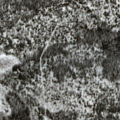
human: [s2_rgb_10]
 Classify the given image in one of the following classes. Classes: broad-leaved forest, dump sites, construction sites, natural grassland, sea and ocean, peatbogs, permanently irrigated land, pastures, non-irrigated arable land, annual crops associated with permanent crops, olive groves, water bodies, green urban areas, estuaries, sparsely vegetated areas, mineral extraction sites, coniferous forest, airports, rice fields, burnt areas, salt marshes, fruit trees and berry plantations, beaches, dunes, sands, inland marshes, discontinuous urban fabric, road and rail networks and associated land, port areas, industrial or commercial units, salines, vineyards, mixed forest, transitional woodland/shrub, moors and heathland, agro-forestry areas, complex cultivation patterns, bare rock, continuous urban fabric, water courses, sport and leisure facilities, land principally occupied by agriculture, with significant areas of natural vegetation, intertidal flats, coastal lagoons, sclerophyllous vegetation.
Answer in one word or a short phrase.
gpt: coniferous forest, transitional woodland/shrub, peatbogs